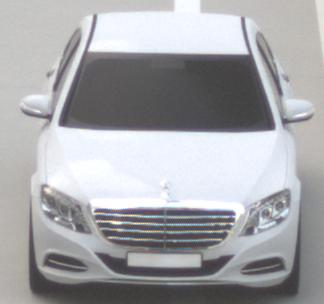
Make: Mercedes-Benz
Model: S 400 HYBRID
Detailed model: S-Class (222) Limousine
Model produced from: 2013/05
Model produced until: 2015/04
Doors: 4
Color: white
Road condition: dry road
Daytime: morning or afternoon
Contrast: low contrast